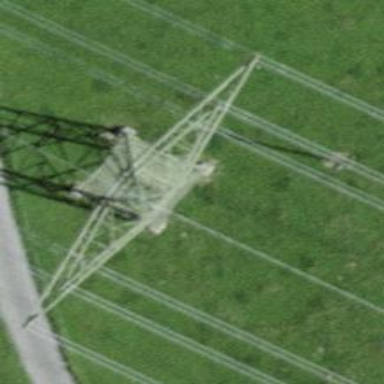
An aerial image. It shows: Power tower.